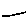
Label: line